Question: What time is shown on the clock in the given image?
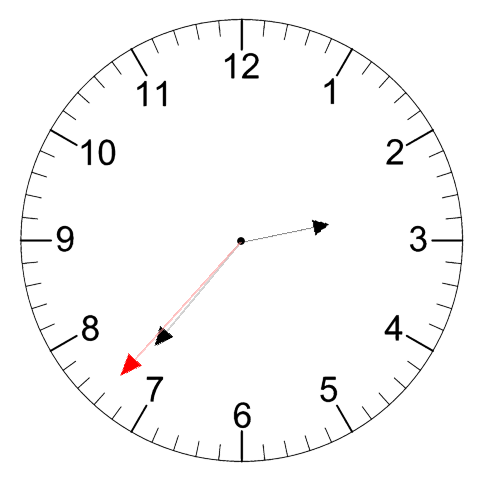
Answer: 02:36:37